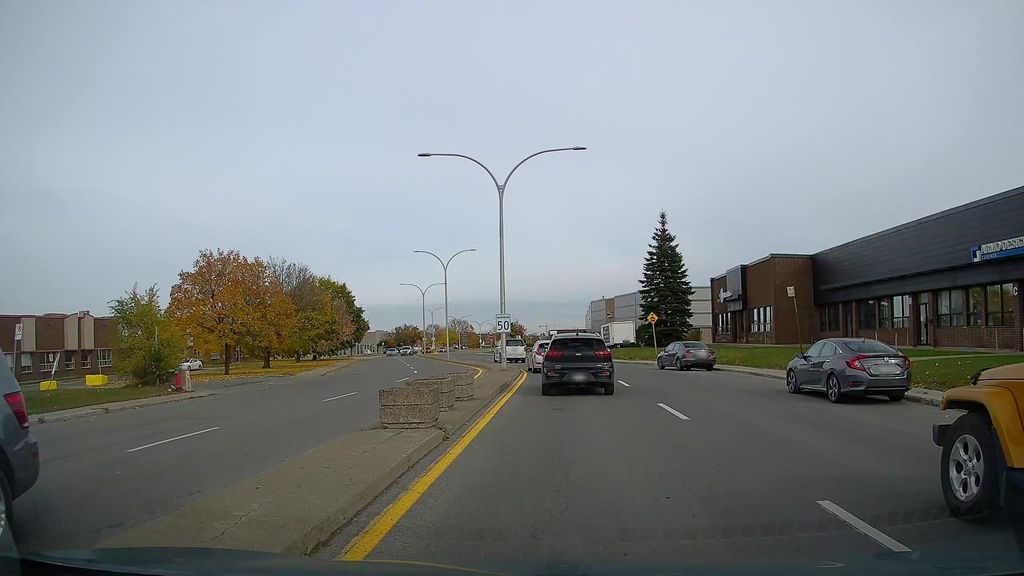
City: montreal